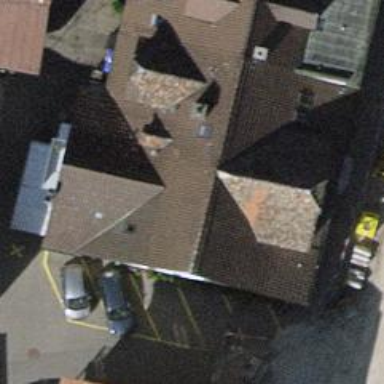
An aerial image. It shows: Restaurant.